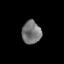
Tissue: prostate
Cell type: Epithelial cells
Senescence score: 0.2736
Nuclear area (px): 430
Mean DAPI intensity: 118.591